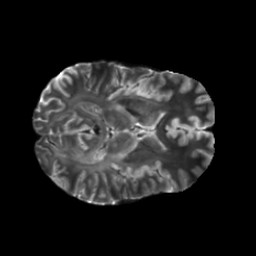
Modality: T2w
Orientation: axial
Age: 26
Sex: female
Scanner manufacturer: siemens
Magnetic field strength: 6.98 T
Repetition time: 7.776 s
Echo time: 0.076 s